Field crop: maize
Growth stage: 2
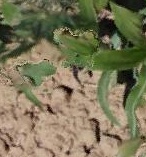
Species: maize